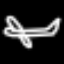
Label: airplane